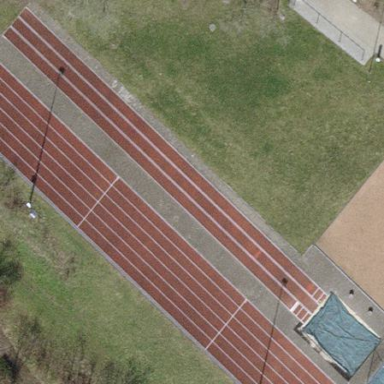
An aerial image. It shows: Athletics pitch with tartan surface for leisure sports.